Question: I would like to achieve the same effect as in the new iTunes remote update for iOS 7 for my 'UILabel'.
If you look at this screen:

(The one on the right) you'll notice that the 'UILabel' text color is the background blurred album cover without the black mask.
At the moment I have transparent 'UILabel' textColor (<URL>
My first assumption is to have a view hierarchy like that
'''
UIImageView (Light blurred image)
|
UIImageView/UIView (Dark blurred image or just a dark mask for the superview)
|
UILabel (And all my other view).
'''
I would like the 'UILabel' to have a transparent text color on the first UIImageView, ignoring the second one/Mask).
I can't wrap my head around a solution to achieve this effect.
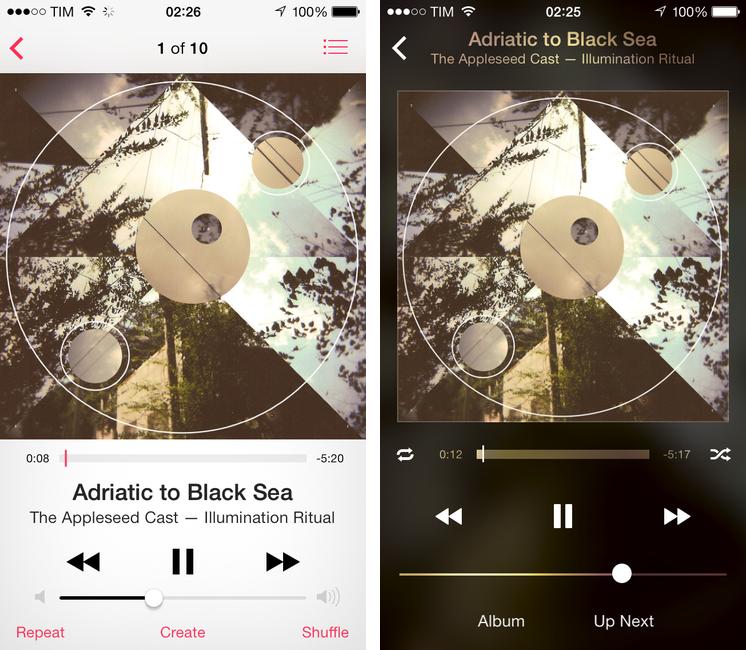
Answer: Since iOS 8 Apple offer a new class, UIVibrancyEffect, which can be added to a UIVisualEffectView. This combined with a UIBlurEffect can achieve the exact same result as my screenshot above.
Source: <URL>